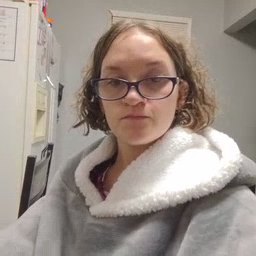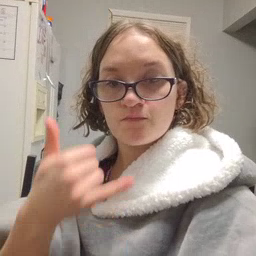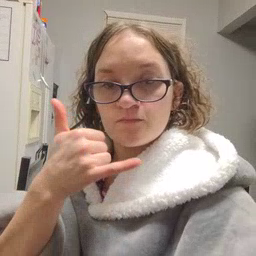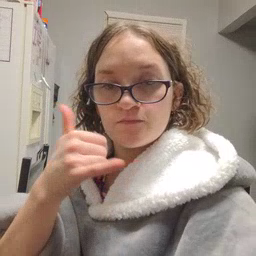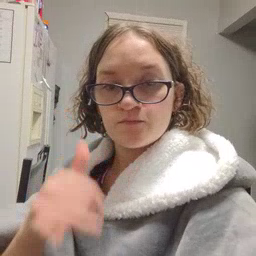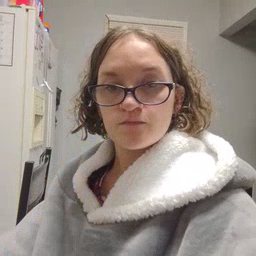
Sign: yellow